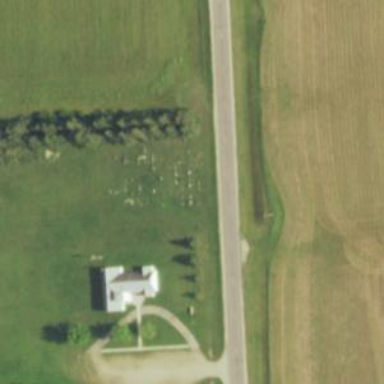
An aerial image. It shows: Cemetery.